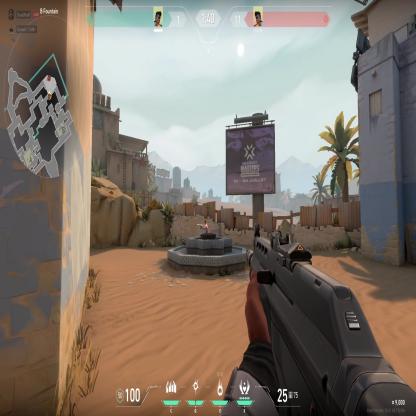
Label: enemy